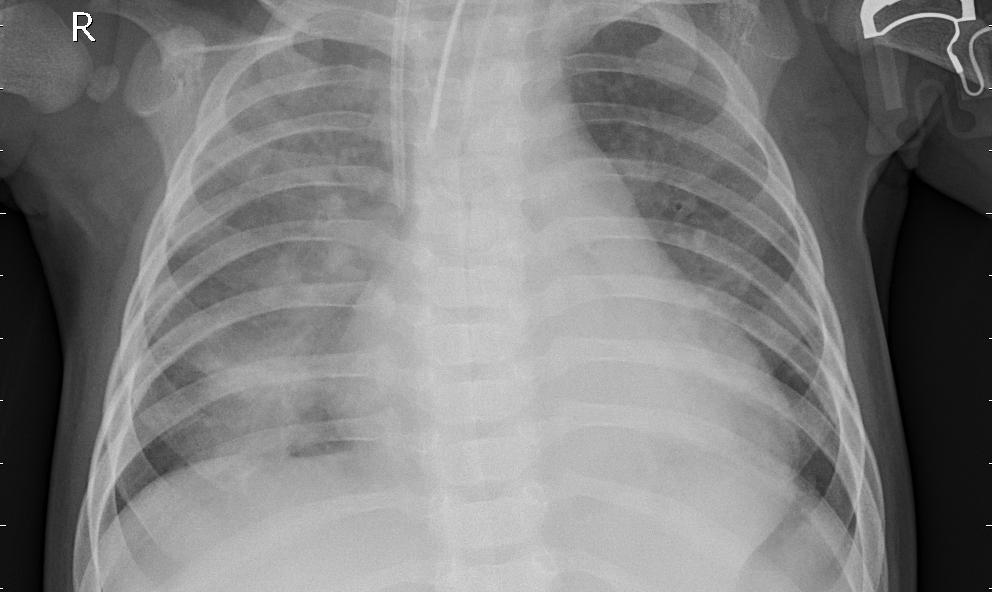
Diagnosis: PNEUMONIA